Question: I have profiled my app in ReSharper and I have one really slow method:
.
Is there any way I can get a list of arguments passed to that function? I tried line by line profiling but no dice. Is there a way I can insert a trace message that will show up in the profiler with the parameters.
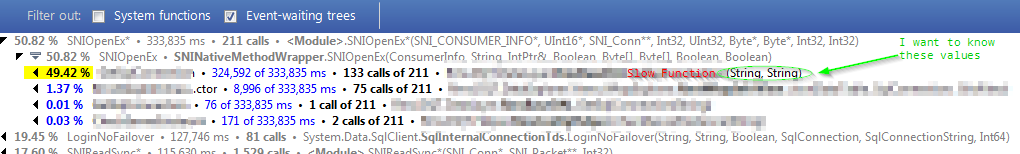
Answer: You need the combination of a profiler and tracer, a tool like SpeedTrace Pro (Perfinity) or Dynatrace (Compuware) which provides the requested functionality to resolve data related performance problems, e.g. <URL>